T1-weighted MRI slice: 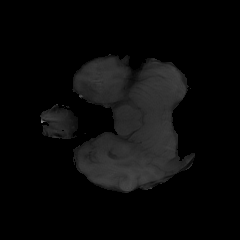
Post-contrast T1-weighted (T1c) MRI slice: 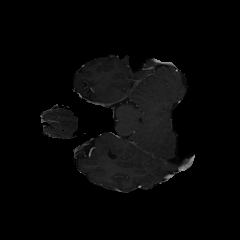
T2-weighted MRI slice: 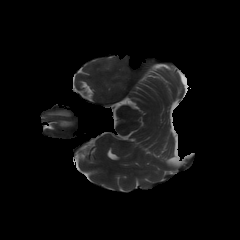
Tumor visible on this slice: yes